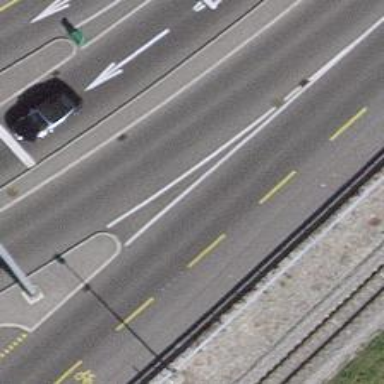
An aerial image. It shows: Motorway link.